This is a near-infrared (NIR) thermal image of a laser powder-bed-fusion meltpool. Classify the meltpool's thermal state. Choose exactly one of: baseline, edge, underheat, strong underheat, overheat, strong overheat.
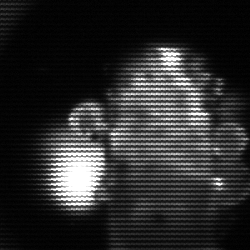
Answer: strong underheat